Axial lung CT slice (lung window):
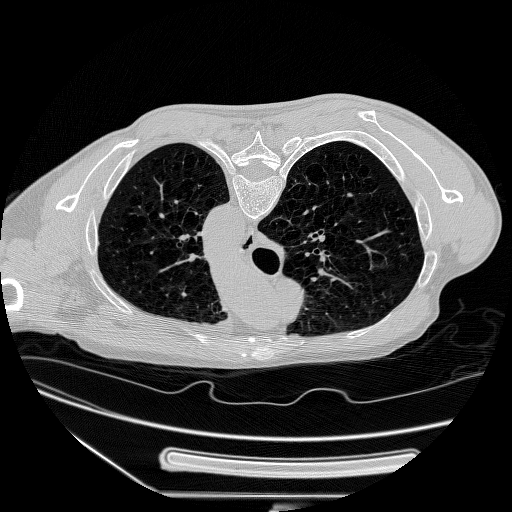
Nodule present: no